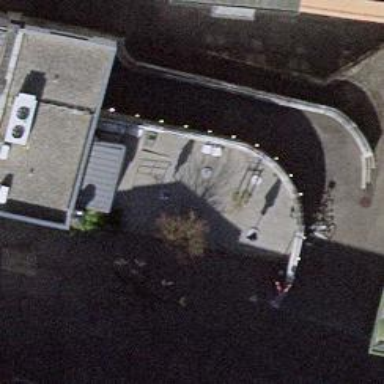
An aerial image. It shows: Outdoor seating area for leisure.